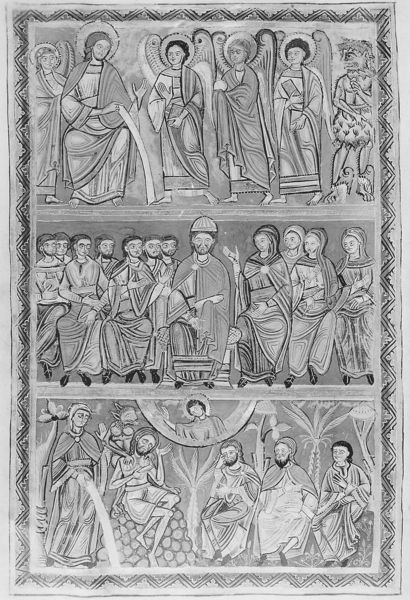
Titel: Moralia
Künstler: Gregorius
Standort: Herkunftsort: Saint-Bertin (EU - F)
Institution: Saint-Omer, Bibliothèque Municipale
Schlagwörter: flügel, gott, himmel, bäume, frauen, menschen, kleid, kleider, männer, steine, hügel, gewand, drei, gewänder, personen, engel, garten, kopfbedeckung, bilder, bischof, thron, bordüre, palme, buch, himme, heiligenschein, christus, jesus, christlich, teufel, palmen, heilige, jünger, maria, apostel, buchmalerei, byzantinisch